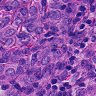
Metastatic tissue present: yes